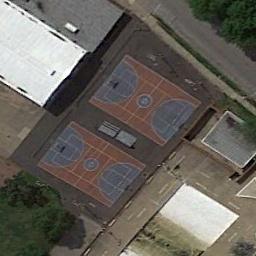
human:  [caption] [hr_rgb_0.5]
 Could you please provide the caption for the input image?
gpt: There are two table tennis tables in the middle of the two basketball courts .

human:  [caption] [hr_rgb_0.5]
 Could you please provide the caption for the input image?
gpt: Two basketball courts between some buildings and some trees beside .

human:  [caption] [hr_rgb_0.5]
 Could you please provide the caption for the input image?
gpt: There are two basketball courts between some buildings with a road pass by .

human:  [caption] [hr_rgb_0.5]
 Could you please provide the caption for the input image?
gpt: Two basketball courts are surrounded by several buildings,The road and some trees .

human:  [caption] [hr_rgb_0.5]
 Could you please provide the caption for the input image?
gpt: A white building is beside two basketball courts .